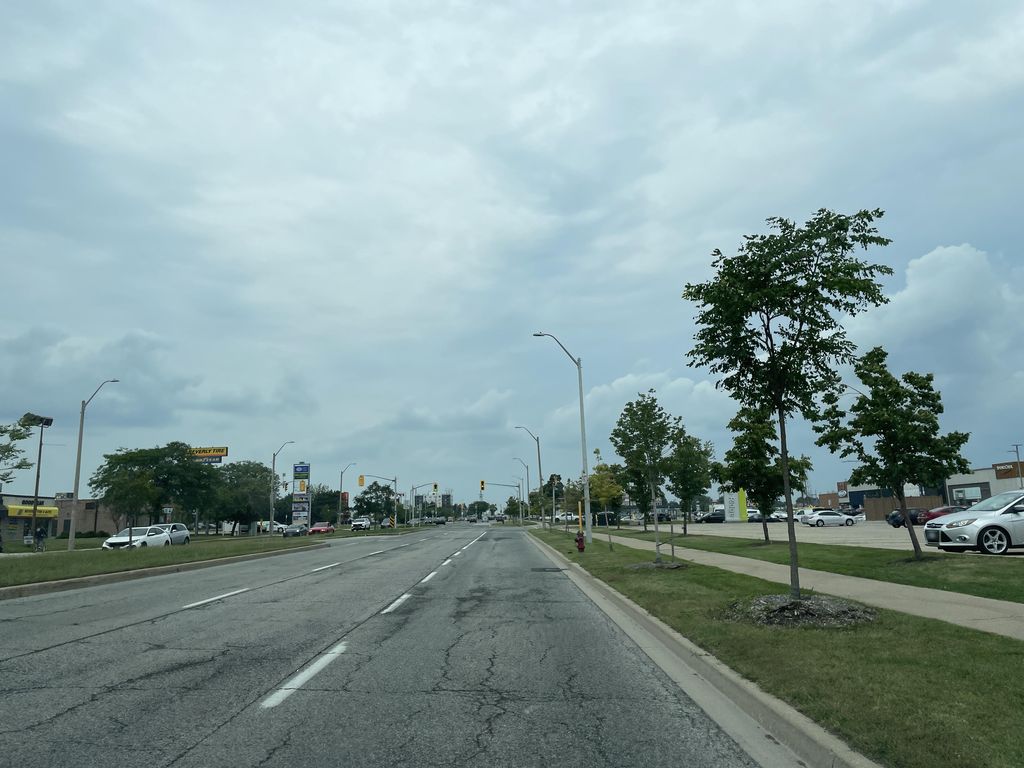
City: hamilton